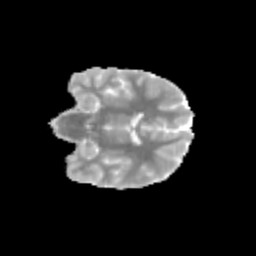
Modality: MD
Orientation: coronal
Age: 12
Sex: female
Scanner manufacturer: siemens
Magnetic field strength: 3 T
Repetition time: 3.8 s
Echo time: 0.07 s